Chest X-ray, AP view. Patient: 28 years old, sex M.
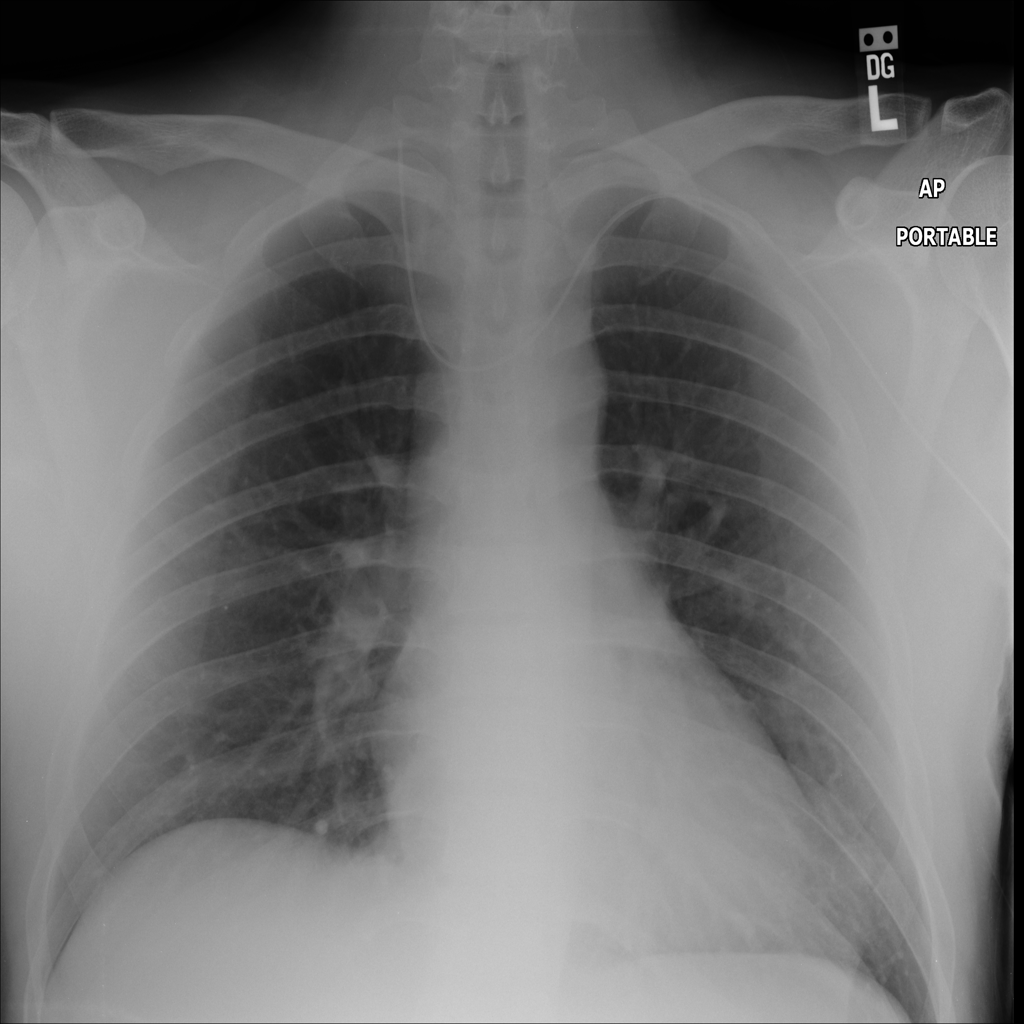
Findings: No Finding